Interaction volume radius: 10 \u00c5
Interaction volume height: 50 \u00c5
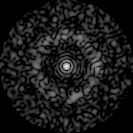
Disorder parameter: 0.8266